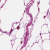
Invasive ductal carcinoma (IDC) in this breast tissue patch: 0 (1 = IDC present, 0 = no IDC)